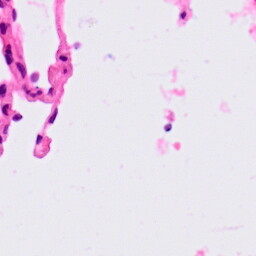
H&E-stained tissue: Lung